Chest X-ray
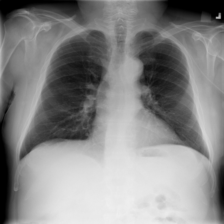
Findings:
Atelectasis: negative
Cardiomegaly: positive
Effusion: positive
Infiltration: negative
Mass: negative
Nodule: negative
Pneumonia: negative
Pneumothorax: negative
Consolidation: negative
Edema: negative
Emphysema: positive
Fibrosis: negative
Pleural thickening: negative
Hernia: negative